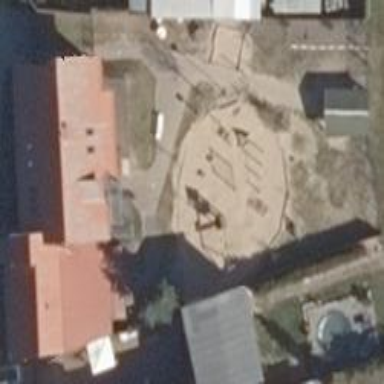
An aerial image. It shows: Kindergarten.